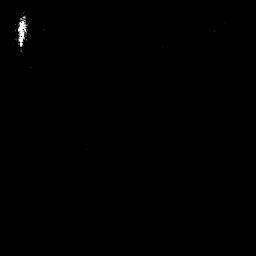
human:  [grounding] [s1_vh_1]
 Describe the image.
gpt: In the satellite image, there is  <ref>1 small ship </ref> <box>[[6, 7, 9, 16, 0]]</box> located at top left.